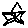
Label: star